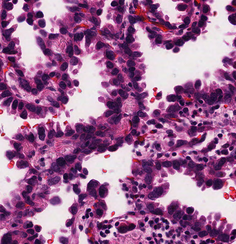
Tumor epithelial tissue: yes
Tumor-associated stroma tissue: yes
Normal tissue: no